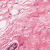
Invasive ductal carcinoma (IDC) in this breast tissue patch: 0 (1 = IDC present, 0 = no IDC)